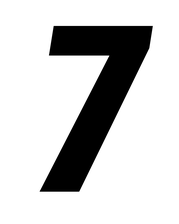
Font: Roboto-Italic_Condensed_Black_Italic